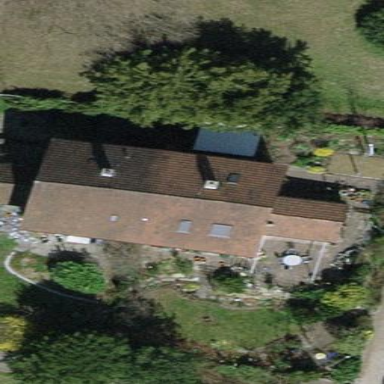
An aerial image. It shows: Simple and straightforward house.